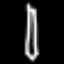
Label: pencil